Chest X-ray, PA view. Patient: 74 years old, sex M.
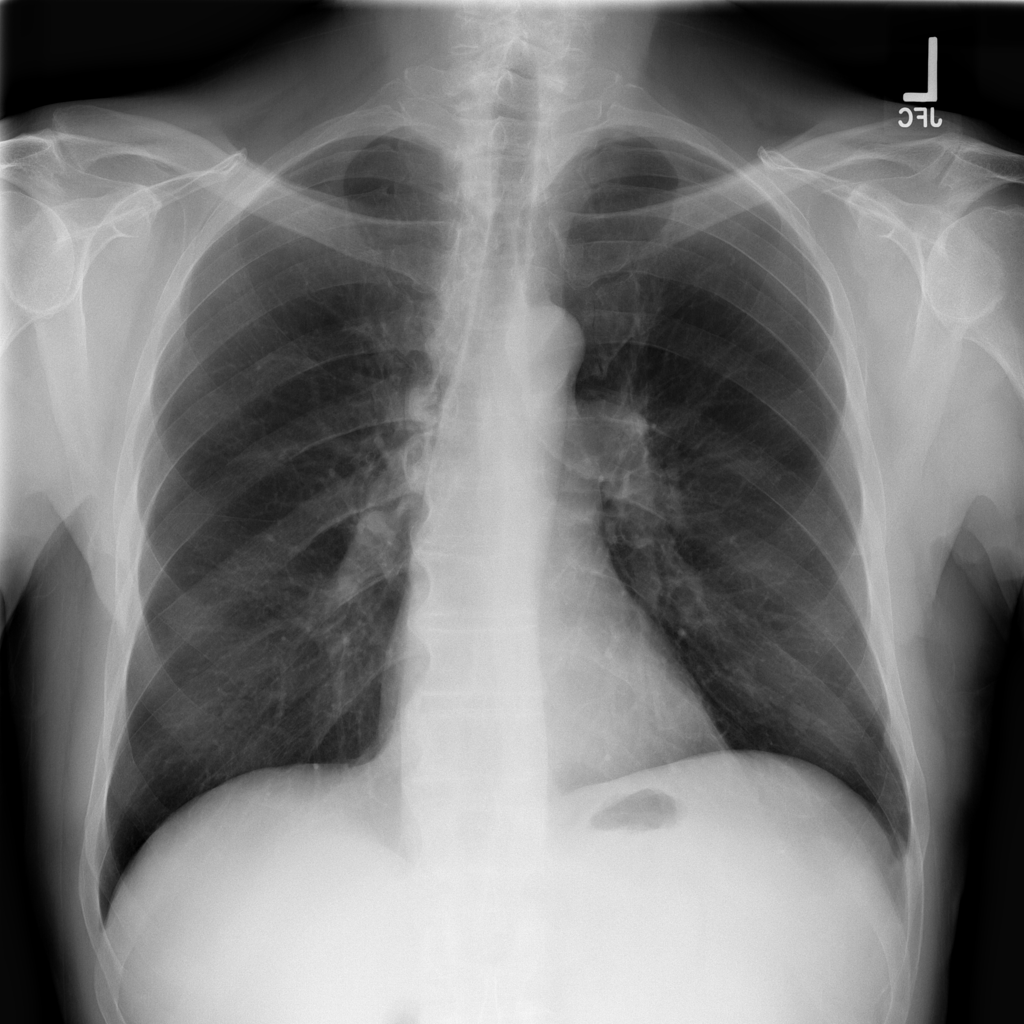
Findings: No Finding